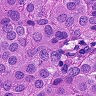
Metastatic tissue present: yes